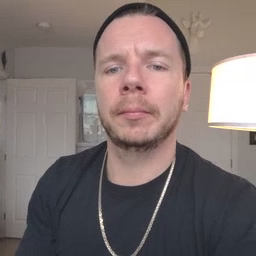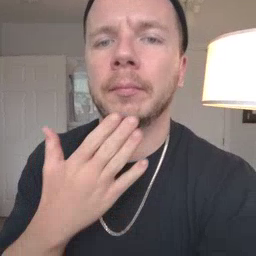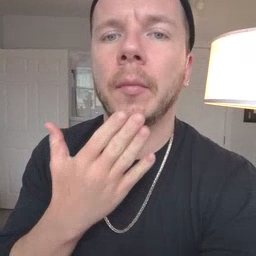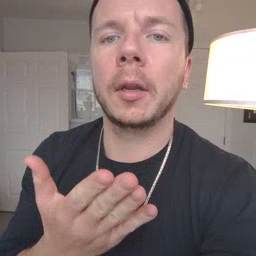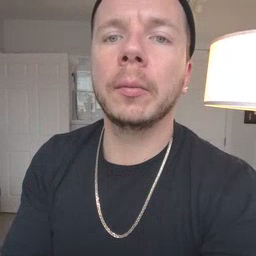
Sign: thankyou